Here is the time-frequency representation (spectrogram) of a rolling-element bearing's vibration measurement. Diagnose the bearing from this image, choosing from: normal, inner_race, outer_race, ball.
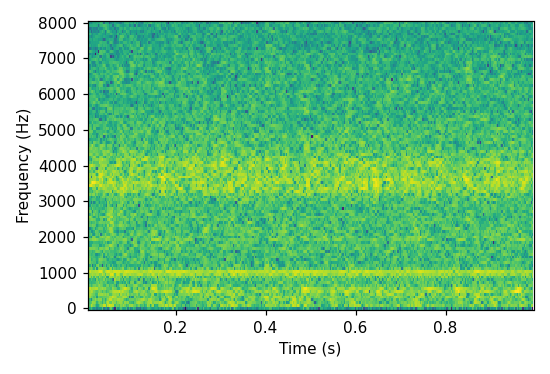
Answer: normal